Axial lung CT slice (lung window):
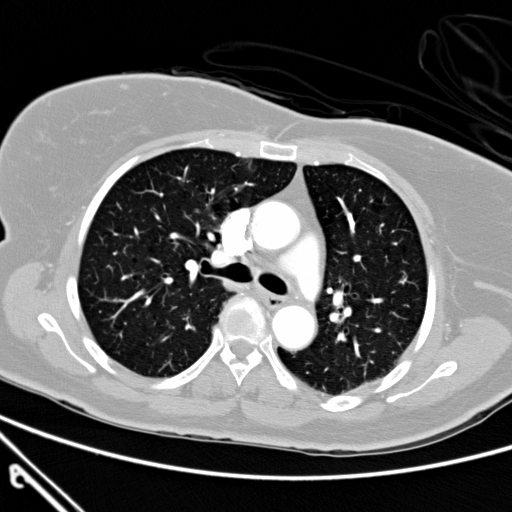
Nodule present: no